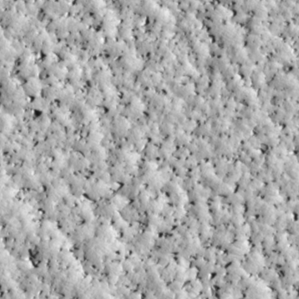
Label: non_frost